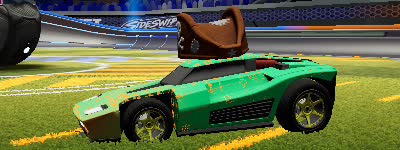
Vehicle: breakout